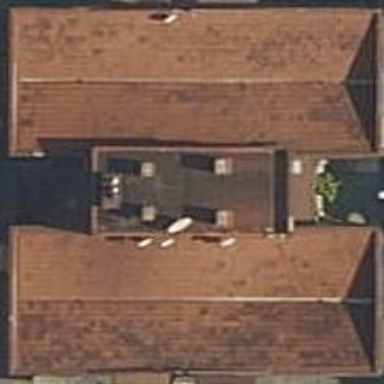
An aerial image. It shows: Residential building.